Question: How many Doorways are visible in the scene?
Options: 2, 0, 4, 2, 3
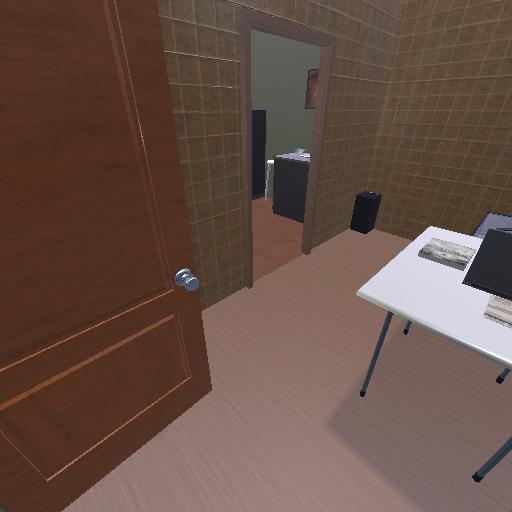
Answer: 2